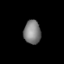
Tissue: lung
Cell type: Epithelial cells
Senescence score: 0.2101
Nuclear area (px): 394
Mean DAPI intensity: 127.206